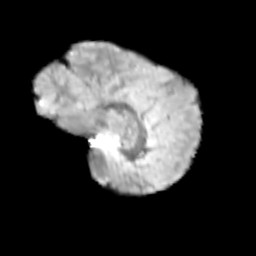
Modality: T2w
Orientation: sagittal
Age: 11
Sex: female
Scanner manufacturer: siemens
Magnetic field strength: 3 T
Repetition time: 3.8 s
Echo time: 0.07 s